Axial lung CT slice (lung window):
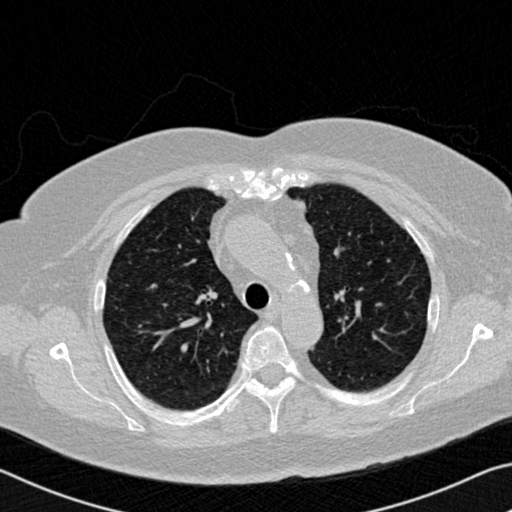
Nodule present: no